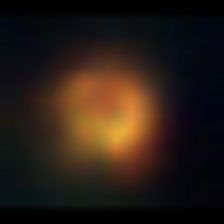
Taxon: NanoPlankton
Group: Other